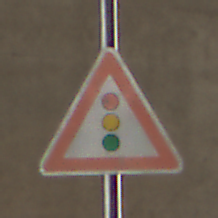
Verkehrszeichen: Lichtzeichenanlage
Umgebung: Roofed, Tunnel
Tageszeit: Midday
Wetter: NotSpecified
Licht: Natural
Jahreszeit: NotSpecified
Kontrast: MediumContrast